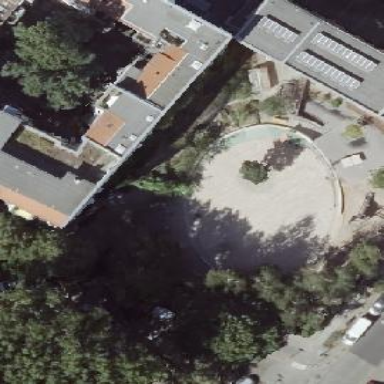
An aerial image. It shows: Schoolyard designated as leisure land.